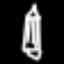
Label: pencil